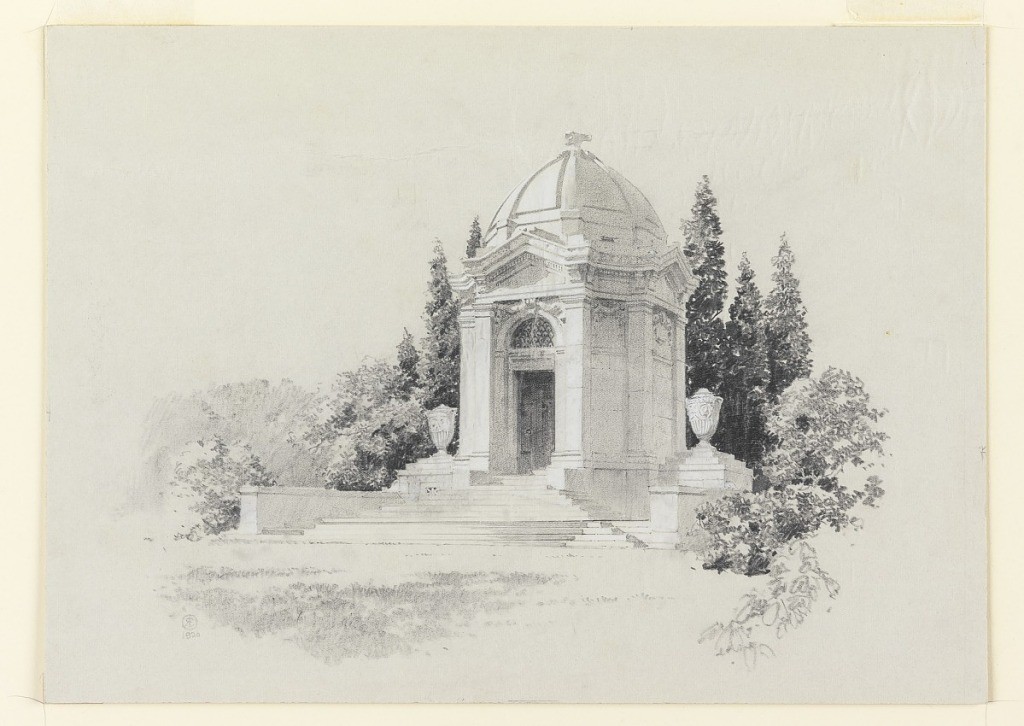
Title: Rendering of a Mausoleum
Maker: R. E.
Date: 1920
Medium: Graphite and white chalk on tracing paper mounted on board
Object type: Drawing
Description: An octagonal domed mausoleum, in the Renaissance style, stands on a terrace approached by a wide flight of steps, flanked by two urns. The lintel and pediment are unadorned.